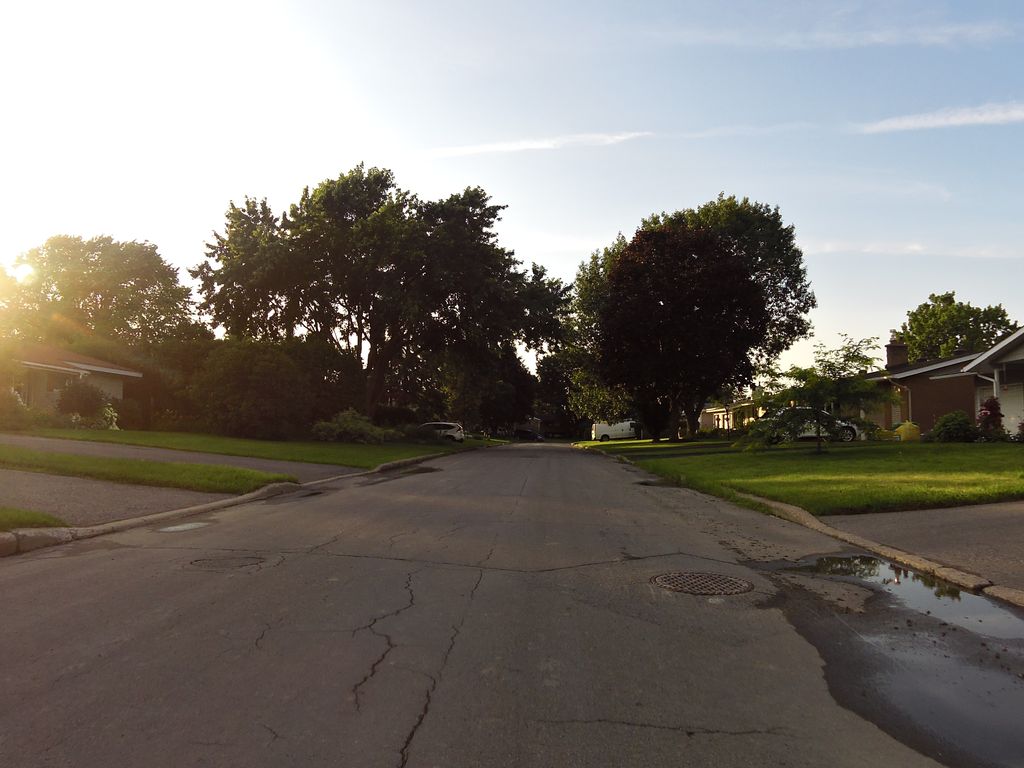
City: ottawa-gatineau